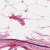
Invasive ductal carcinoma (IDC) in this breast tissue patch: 0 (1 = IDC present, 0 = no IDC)